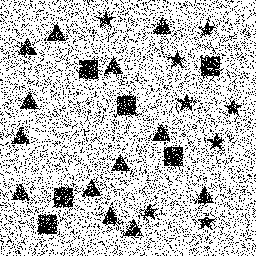
Squares: 6
Triangles: 13
Stars: 8
Total shapes: 27